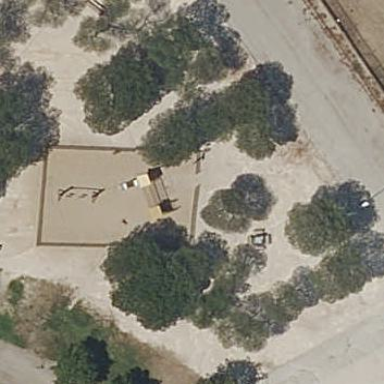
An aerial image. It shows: Playground area for leisure activities on the land.